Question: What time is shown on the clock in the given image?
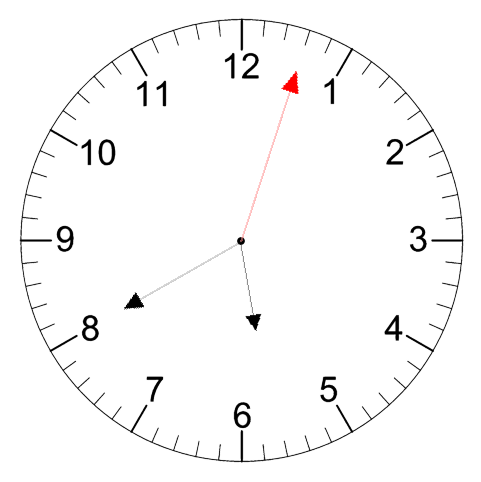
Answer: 05:40:03